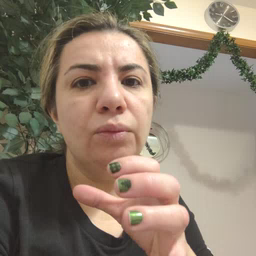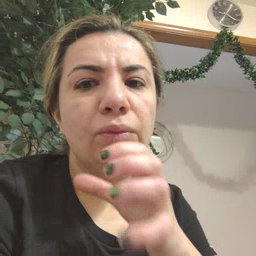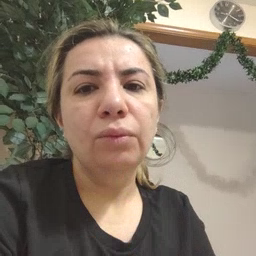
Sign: old